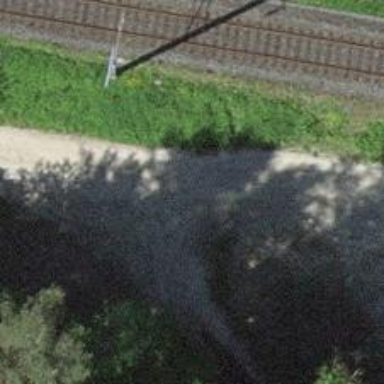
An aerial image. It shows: Track with grade 2 tracktype.